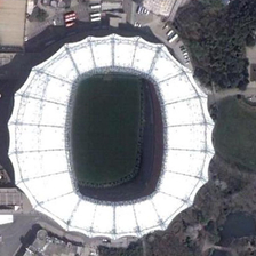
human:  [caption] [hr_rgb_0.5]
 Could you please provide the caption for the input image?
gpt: There are many trees around the white gym.

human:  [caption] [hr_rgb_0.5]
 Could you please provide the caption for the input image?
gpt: There are many trees to the red and white gym.

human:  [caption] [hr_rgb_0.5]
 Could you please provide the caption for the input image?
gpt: There are many trees around the white stadium.

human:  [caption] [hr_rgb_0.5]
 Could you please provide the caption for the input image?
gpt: There are many trees in the red and white gym.

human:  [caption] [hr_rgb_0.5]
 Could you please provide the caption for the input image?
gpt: There are many trees in the red and white gymnasium.